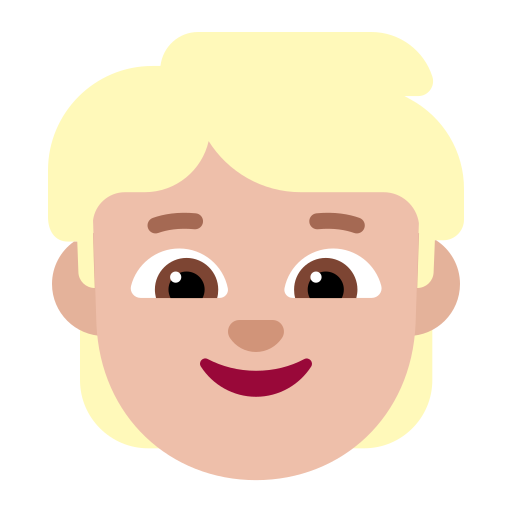
child flat  light